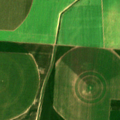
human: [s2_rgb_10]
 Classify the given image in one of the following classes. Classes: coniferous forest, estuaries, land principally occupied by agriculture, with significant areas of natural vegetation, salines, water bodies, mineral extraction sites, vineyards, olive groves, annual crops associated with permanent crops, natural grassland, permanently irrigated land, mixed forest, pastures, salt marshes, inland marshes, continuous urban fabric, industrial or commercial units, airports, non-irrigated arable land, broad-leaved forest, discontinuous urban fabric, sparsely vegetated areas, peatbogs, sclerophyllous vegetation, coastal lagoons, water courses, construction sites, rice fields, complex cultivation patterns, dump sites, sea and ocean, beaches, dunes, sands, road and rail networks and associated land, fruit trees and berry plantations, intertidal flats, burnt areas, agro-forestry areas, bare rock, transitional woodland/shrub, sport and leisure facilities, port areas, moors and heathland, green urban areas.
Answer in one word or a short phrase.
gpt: non-irrigated arable land